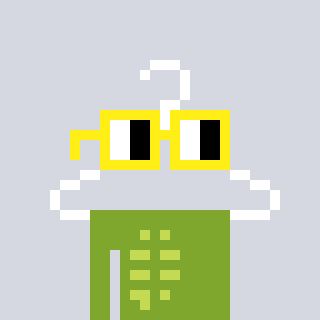
a pixel art character with square yellow glasses, a hanger-shaped head and a slimegreen-colored body on a cool background